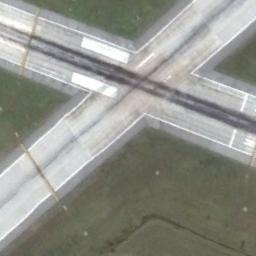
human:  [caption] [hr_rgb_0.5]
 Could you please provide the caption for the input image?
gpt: The runway has two aiming point markings and another road connects to the runway .

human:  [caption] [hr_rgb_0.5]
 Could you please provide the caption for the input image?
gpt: The grass is beside the runway .

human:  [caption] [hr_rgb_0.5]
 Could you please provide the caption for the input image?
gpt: The runway is on the grass .

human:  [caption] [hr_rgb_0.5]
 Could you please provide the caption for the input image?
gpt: There are green lawns next to the two crossing runways, With white dashes of varying thickness on the runways .

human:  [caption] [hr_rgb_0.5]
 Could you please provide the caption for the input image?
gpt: There are green meadows beside the runway .